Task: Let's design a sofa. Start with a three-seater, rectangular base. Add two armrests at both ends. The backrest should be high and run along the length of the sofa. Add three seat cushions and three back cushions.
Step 120:
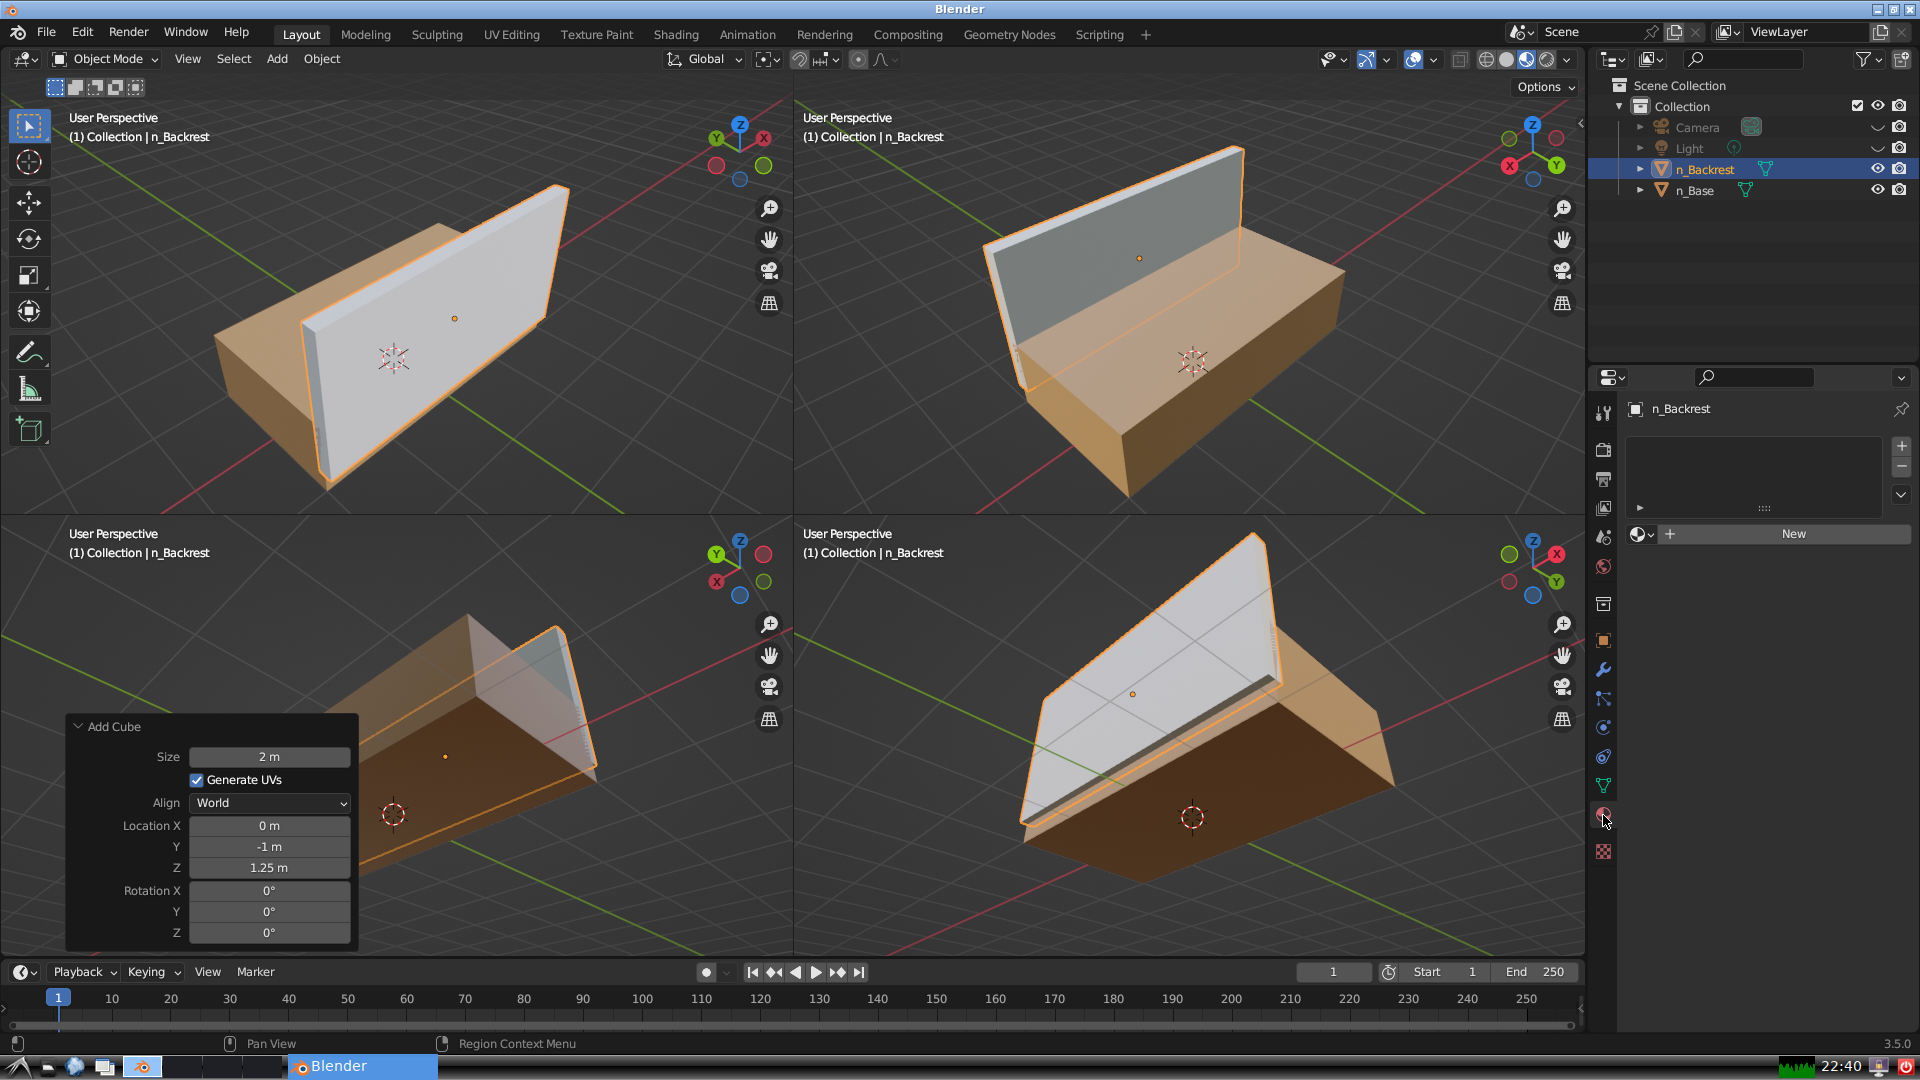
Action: {"mouse_move": [1636, 534]}